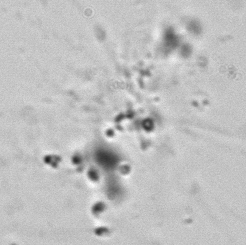
Label: Phaeocystis_debris